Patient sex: F
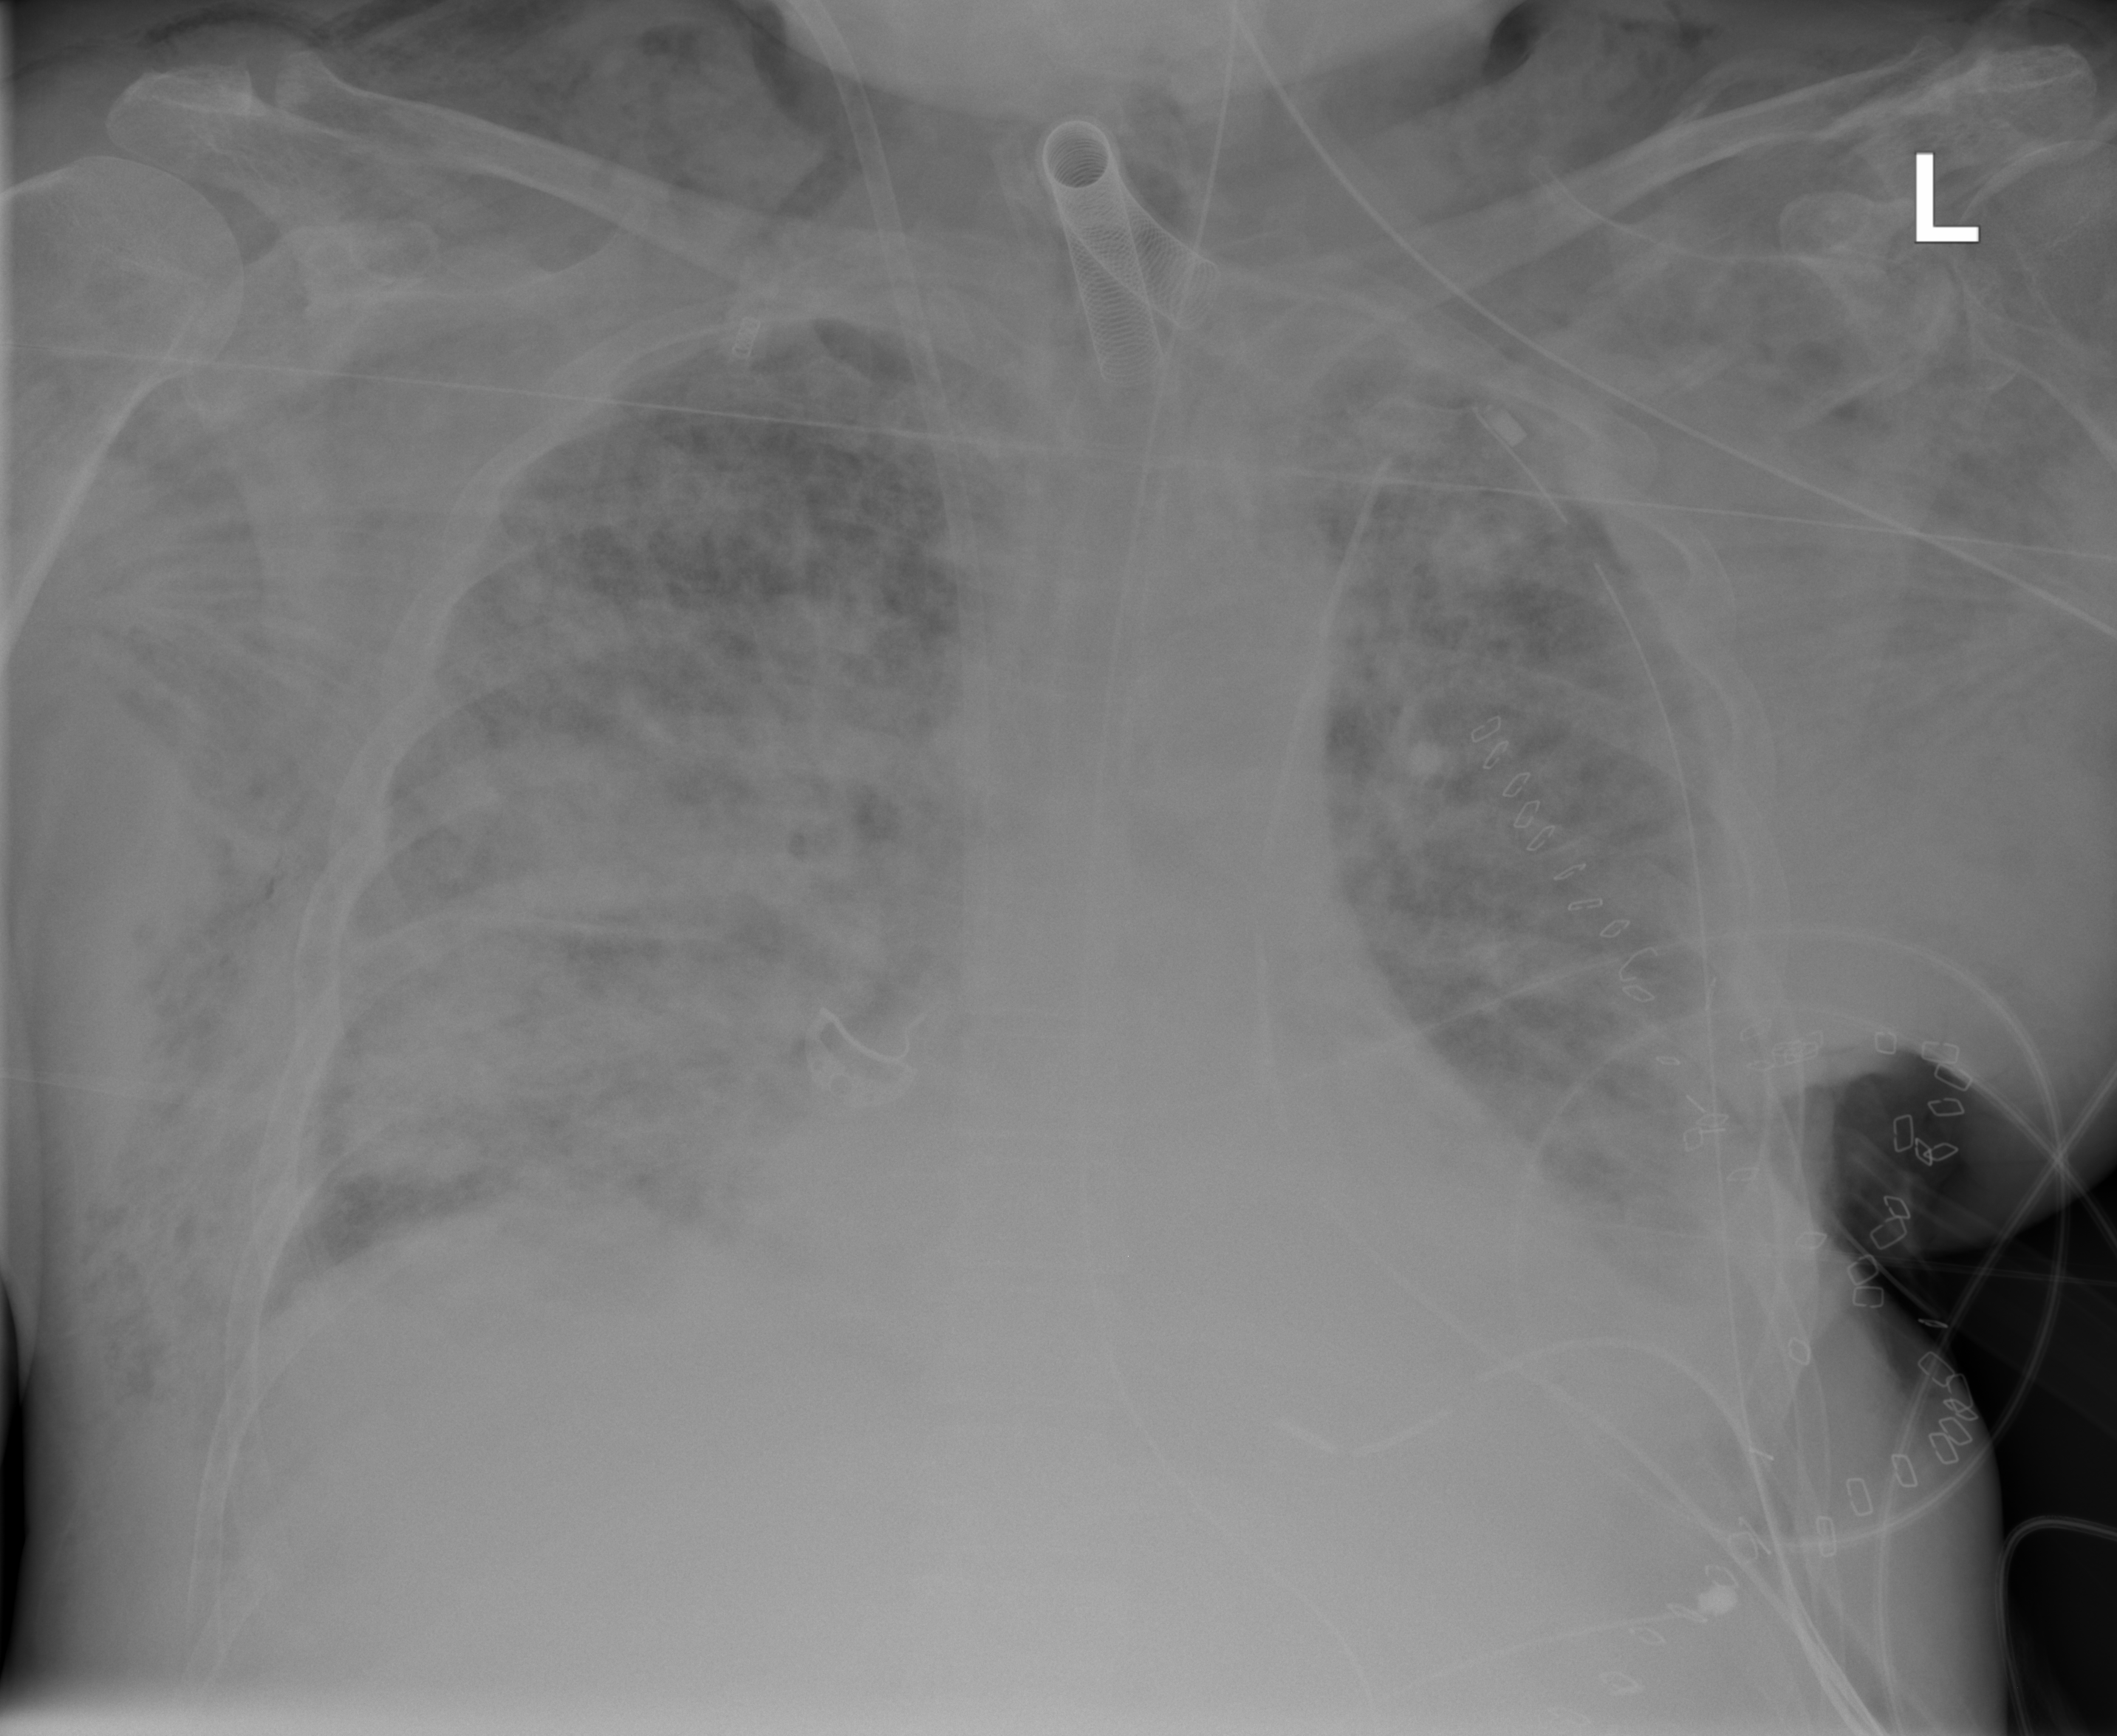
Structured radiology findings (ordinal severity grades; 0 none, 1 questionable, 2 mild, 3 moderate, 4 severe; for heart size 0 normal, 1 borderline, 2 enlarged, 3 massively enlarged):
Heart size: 2
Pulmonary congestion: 0
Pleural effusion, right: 2
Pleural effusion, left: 2
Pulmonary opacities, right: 4
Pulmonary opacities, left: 2
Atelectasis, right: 3
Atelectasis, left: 2